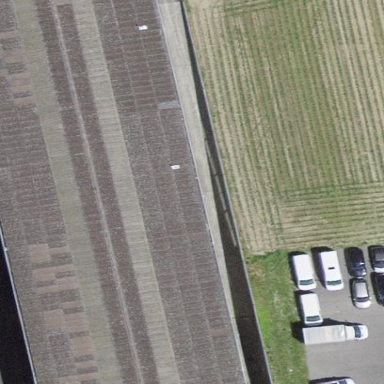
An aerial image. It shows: Industrial building.